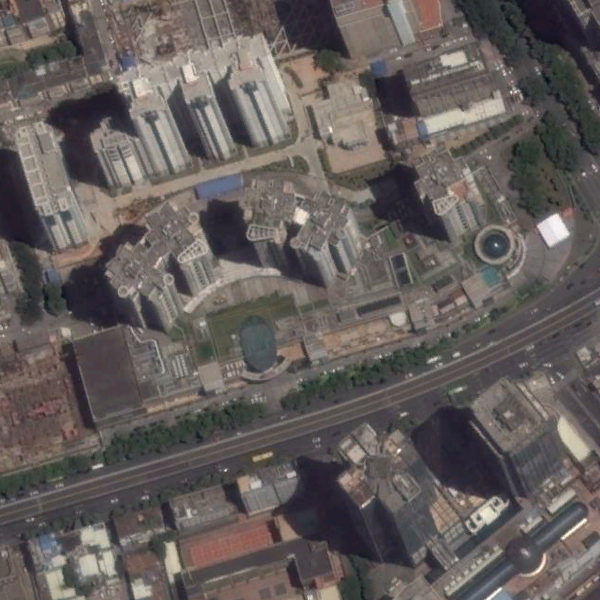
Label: Commercial